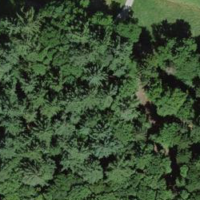
EUNIS habitat code: 44
Species observed at this site:
Fagus sylvatica
Impatiens parviflora